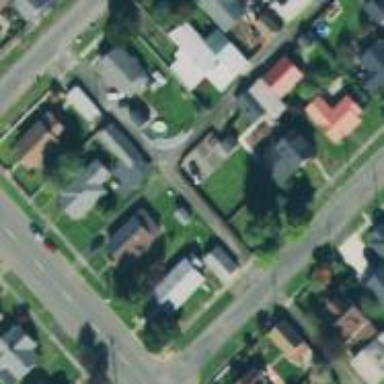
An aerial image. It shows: Alley classified as service road.